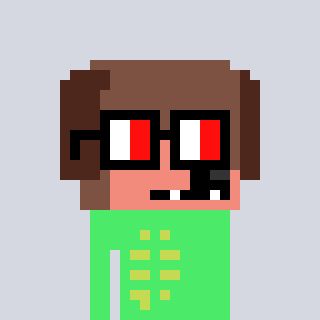
a pixel art character with square glasses with black frames and red eyes, a dog-shaped head and a teal-colored body on a cool background